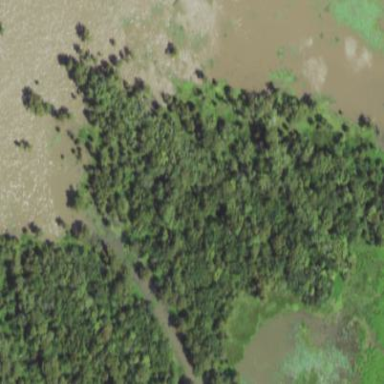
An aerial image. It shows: Marshy wetland area.